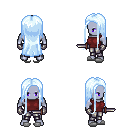
a pixel art fantasy rpg character, male body template, dark elf, purple skin, maroon sleeveless shirt, metal pants, white cyan extra-long hairstyle, metal gloves, white slippers, dagger, four views (front, back, left, right), 2x2 character sprite sheet, small pixel art, hard edges, no anti-aliasing